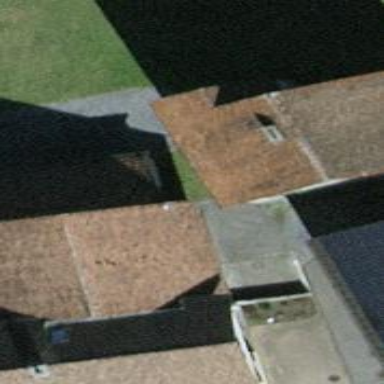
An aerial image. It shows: Detached building.